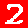
Digit: 2